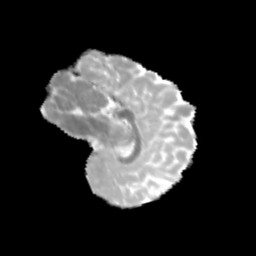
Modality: MD
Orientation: sagittal
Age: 10
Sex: female
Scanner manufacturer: siemens
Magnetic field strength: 3 T
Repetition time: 3.8 s
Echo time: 0.07 s